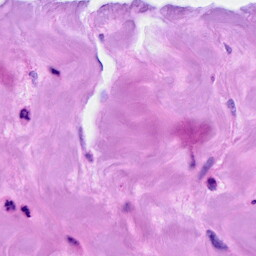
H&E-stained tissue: Breast